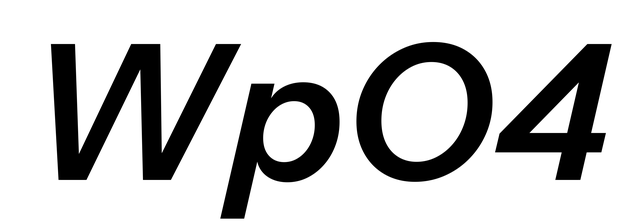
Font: InstrumentSans-Italic_SemiBold_Italic